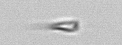
Label: Calciopappus